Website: lowes
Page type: newsletter-management
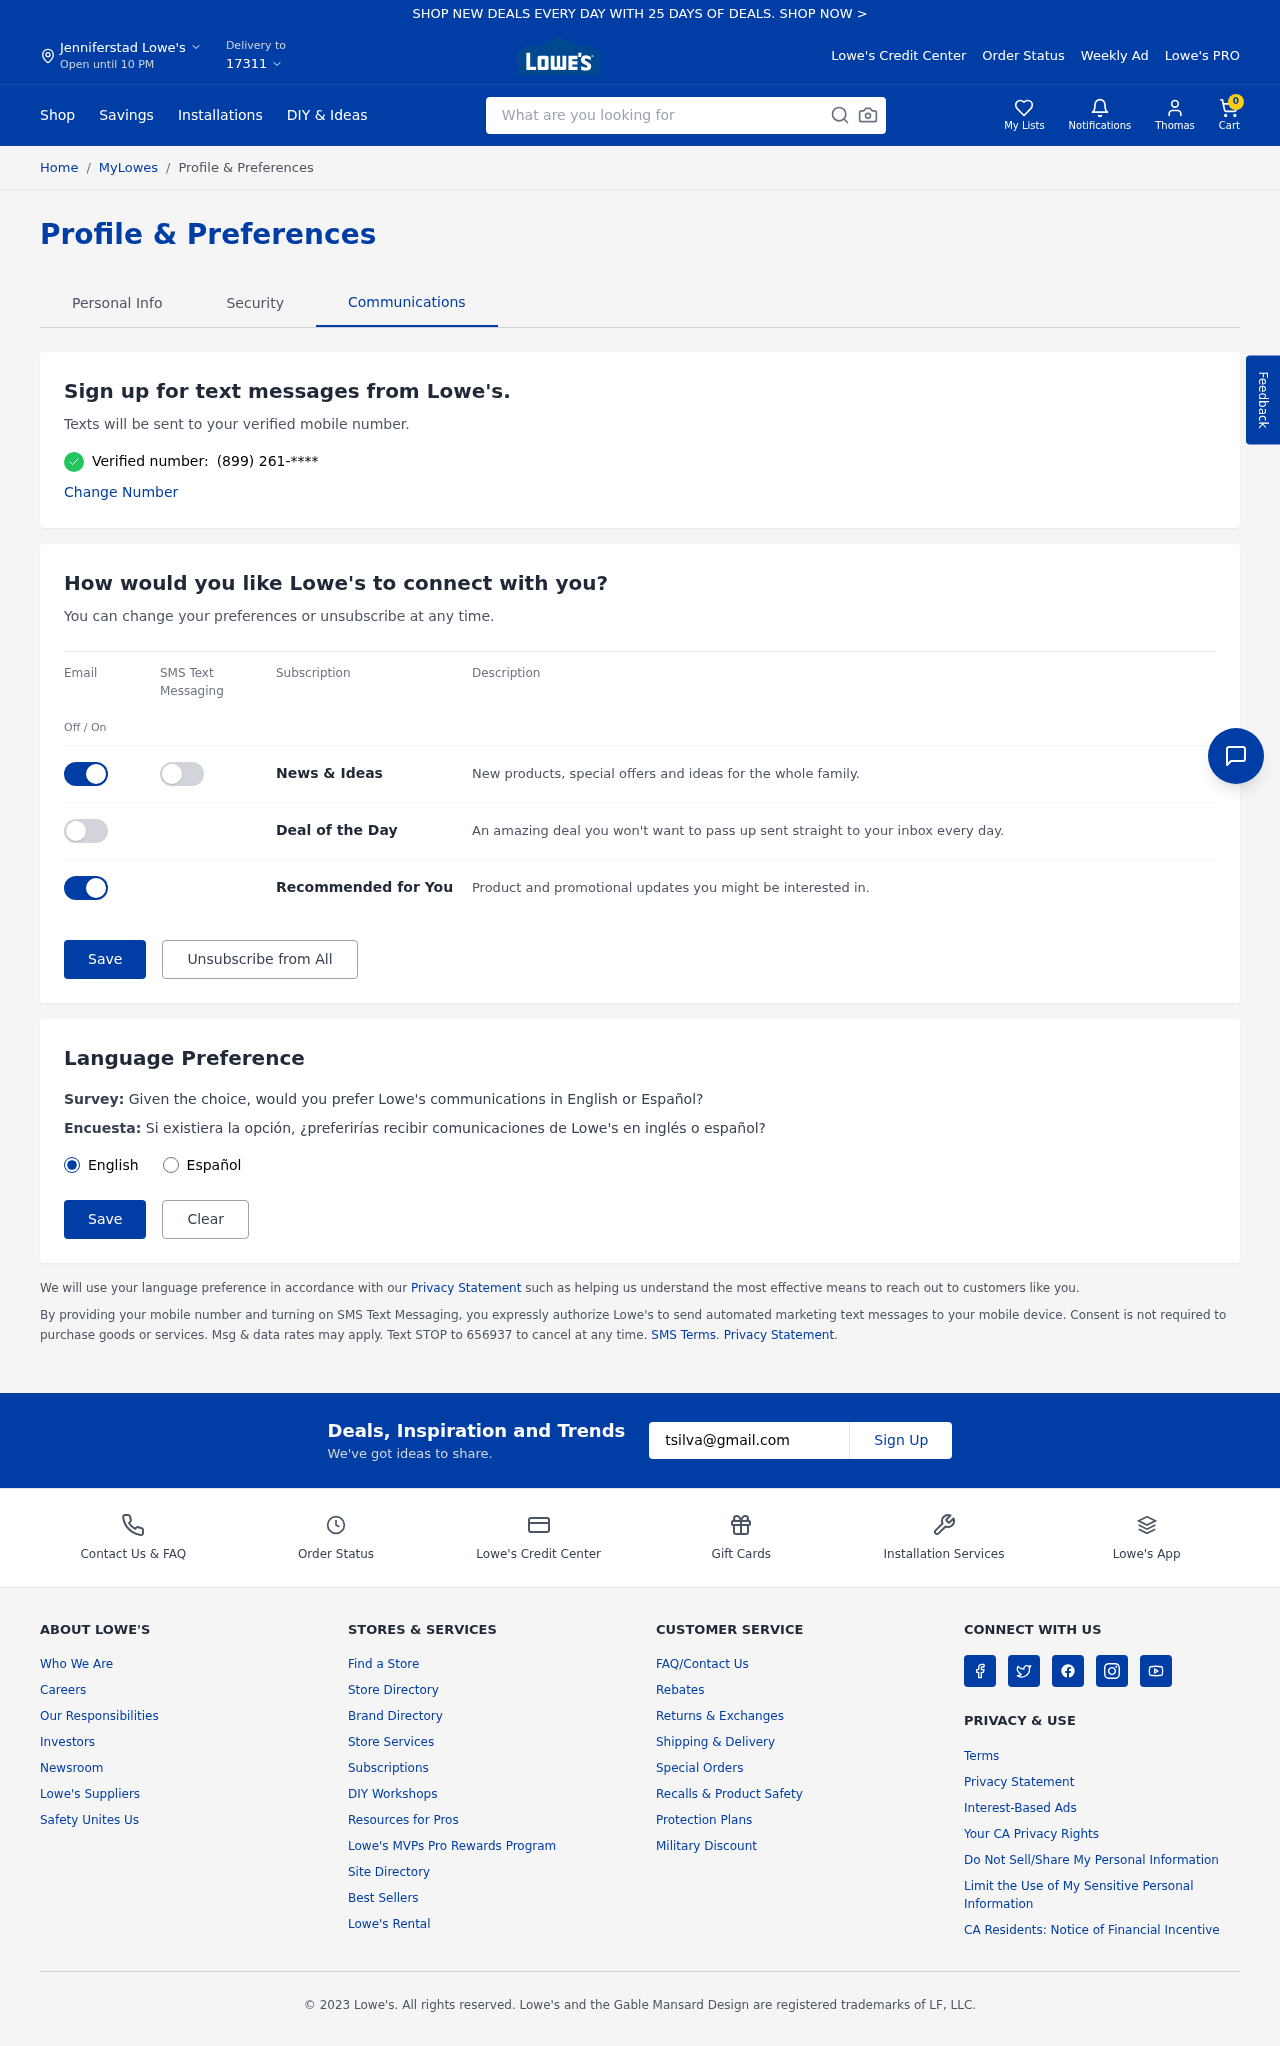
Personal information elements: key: PII_CITY
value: Jenniferstad
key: PII_EMAIL
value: tsilva@gmail.com
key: PII_FIRSTNAME
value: Thomas
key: PII_POSTCODE
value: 17311
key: PII_PHONE
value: (899) 261
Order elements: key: ORDER_NUM_ITEMS
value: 0
Search elements: key: HEADER_SEARCH
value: What are you looking for